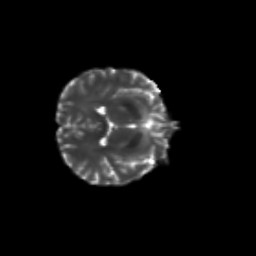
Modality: T2w
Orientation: axial
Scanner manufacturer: siemens
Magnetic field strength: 3 T
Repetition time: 9.2 s
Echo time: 0.084 s